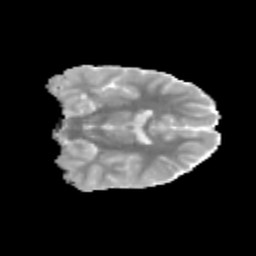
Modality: MD
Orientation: coronal
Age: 11
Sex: male
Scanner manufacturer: siemens
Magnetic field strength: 3 T
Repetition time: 3.8 s
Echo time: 0.07 s